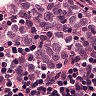
Metastatic tissue present: yes